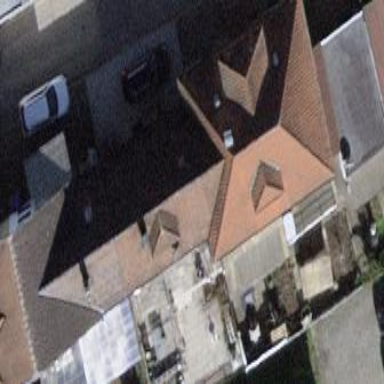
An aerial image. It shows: Terrace building.